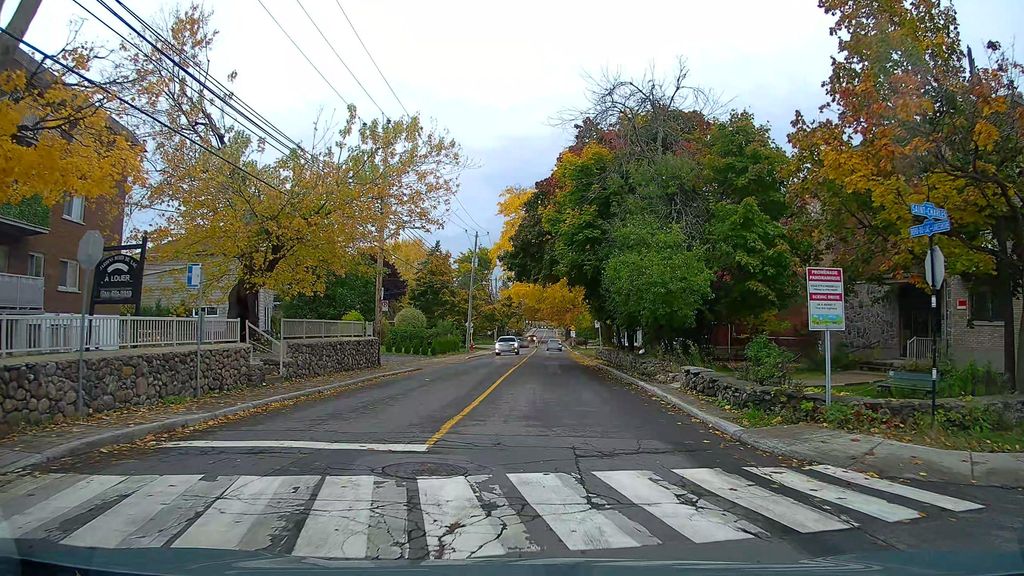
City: montreal